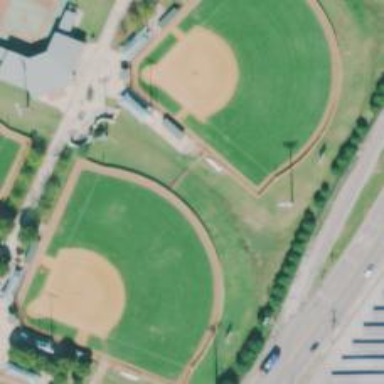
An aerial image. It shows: Baseball pitch for leisure and sports activities.